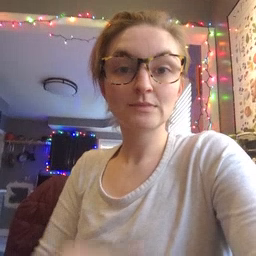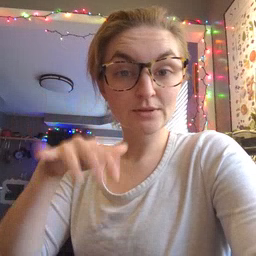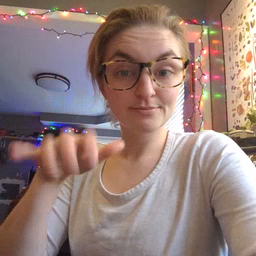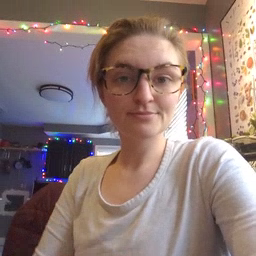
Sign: rain